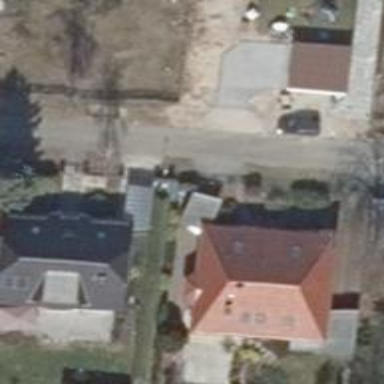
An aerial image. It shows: Residential road.